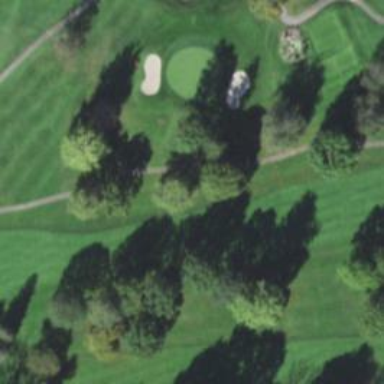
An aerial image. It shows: Golf fairway in the image.